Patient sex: M
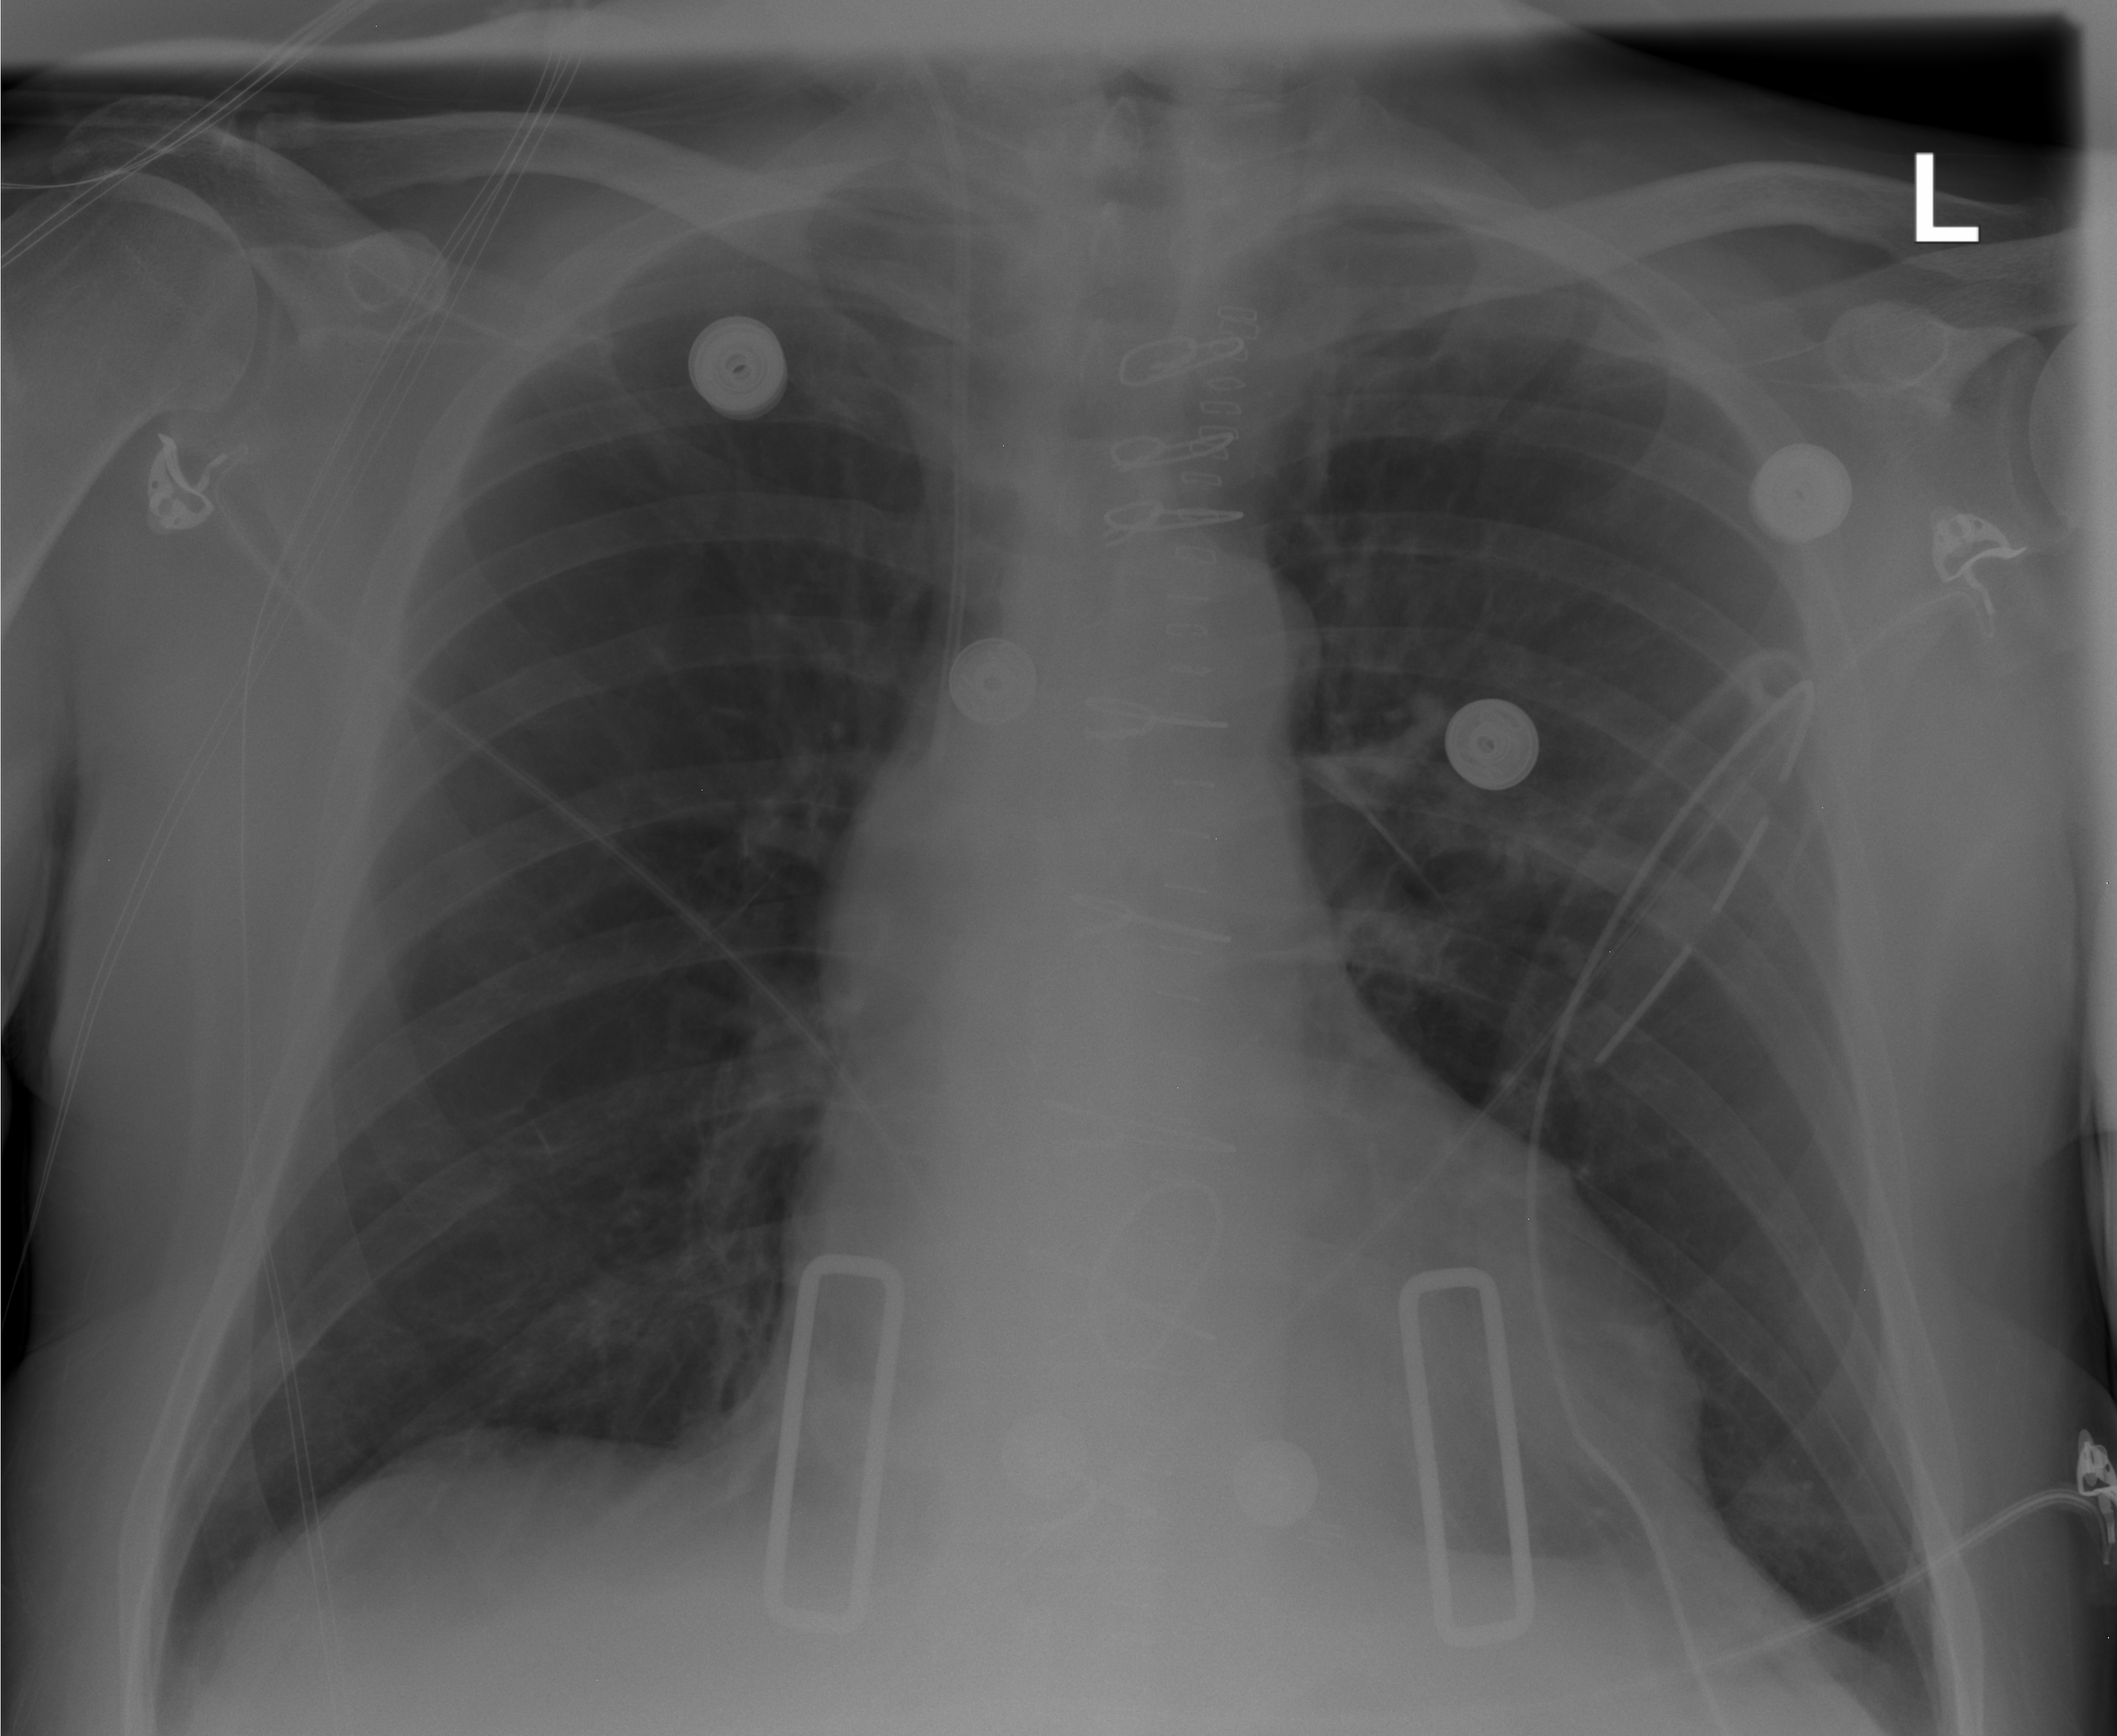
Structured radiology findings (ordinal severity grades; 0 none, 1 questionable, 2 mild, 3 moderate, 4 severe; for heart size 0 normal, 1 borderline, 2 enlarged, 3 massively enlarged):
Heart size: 0
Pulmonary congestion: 0
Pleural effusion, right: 0
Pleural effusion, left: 0
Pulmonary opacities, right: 0
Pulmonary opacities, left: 0
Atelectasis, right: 0
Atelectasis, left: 2